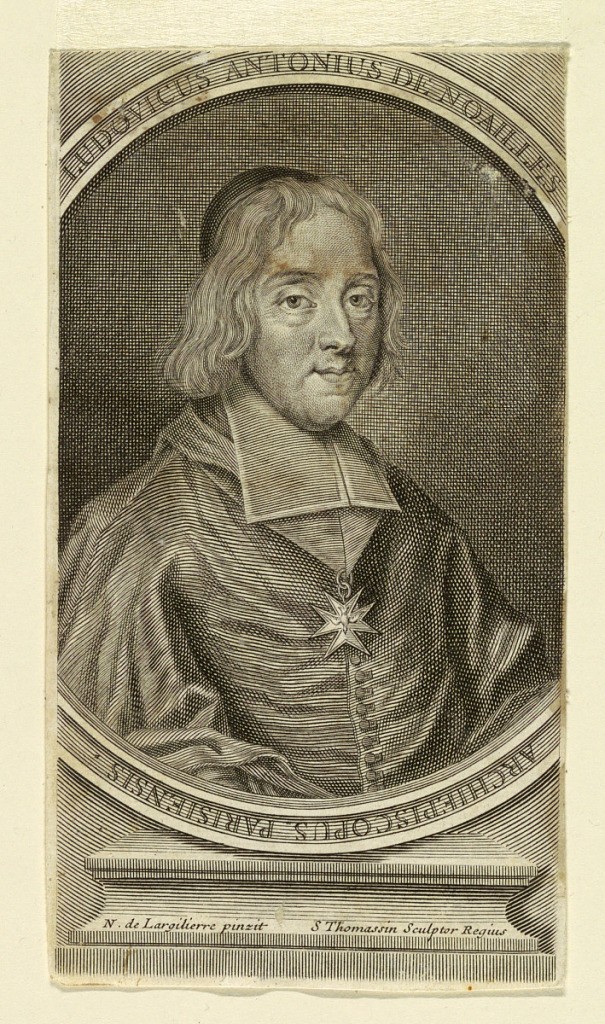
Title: Portrait of Louis Antoine, Duc de Noailles (1651-1729)
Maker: Henri Simon Thomassin, French, 1687 - 1741
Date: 1710-1720
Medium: Engraving on paper
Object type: Print
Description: Half-length portrait of the seated archbishop. He is in three-quarter view facing right. The sitter is in three-quarter view facing right. The sitter is a middle-aged man, with long hair, wearing a skullcap, ecclesiastical robe and the Cross of St. Esprit. The portrait is in an oval frame, cut off at sides. Below it a pedestal.